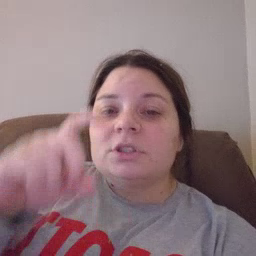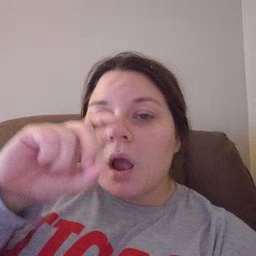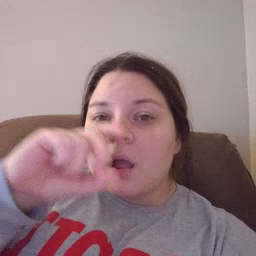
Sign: doll